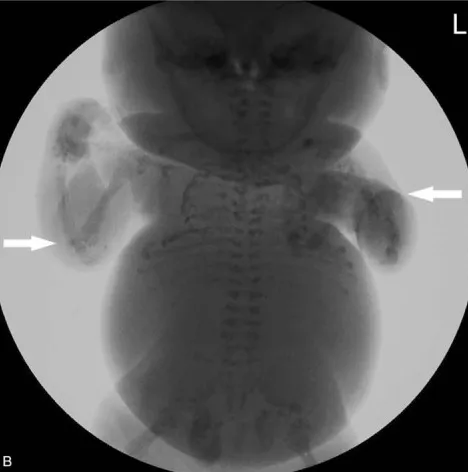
Short limbs (arrows).
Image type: radiology (x_ray)